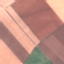
Land use / land cover: AnnualCrop